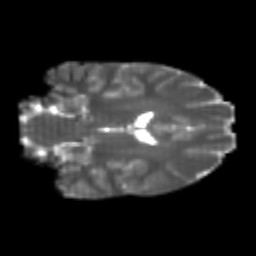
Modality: T2w
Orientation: coronal
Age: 21
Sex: female
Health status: healthy
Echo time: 0.074 s